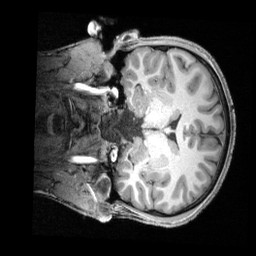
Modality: T1w
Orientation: coronal
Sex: male
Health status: ill
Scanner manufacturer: siemens
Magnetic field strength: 3 T
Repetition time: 2.4 s
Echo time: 0.00201 s